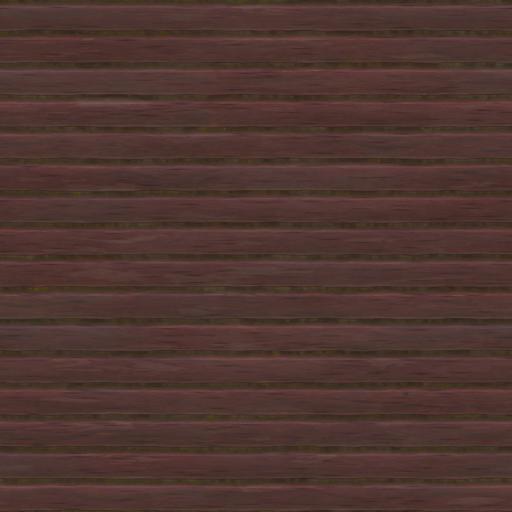
Tags: dark grunge moss mossy nails planks siding wall wood wooden